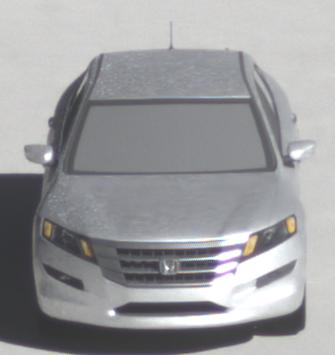
Make: Honda
Model: Crosstour
Detailed model: -
Model produced from: 2009
Model produced until: 2012
Doors: 4
Color: white
Road condition: dry road
Daytime: morning or afternoon
Contrast: high contrast